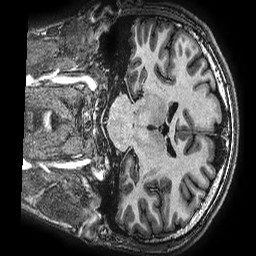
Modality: T1w
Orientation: coronal
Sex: male
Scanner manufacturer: ge
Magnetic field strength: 3 T
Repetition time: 0.00766 s
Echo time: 0.003476 s